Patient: sex F, age 37
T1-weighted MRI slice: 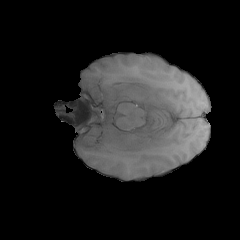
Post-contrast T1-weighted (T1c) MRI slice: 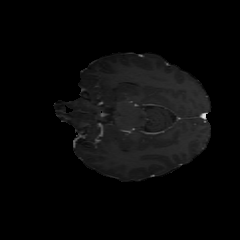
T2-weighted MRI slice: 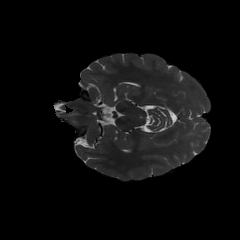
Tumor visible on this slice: no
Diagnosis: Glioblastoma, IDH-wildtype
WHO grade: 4